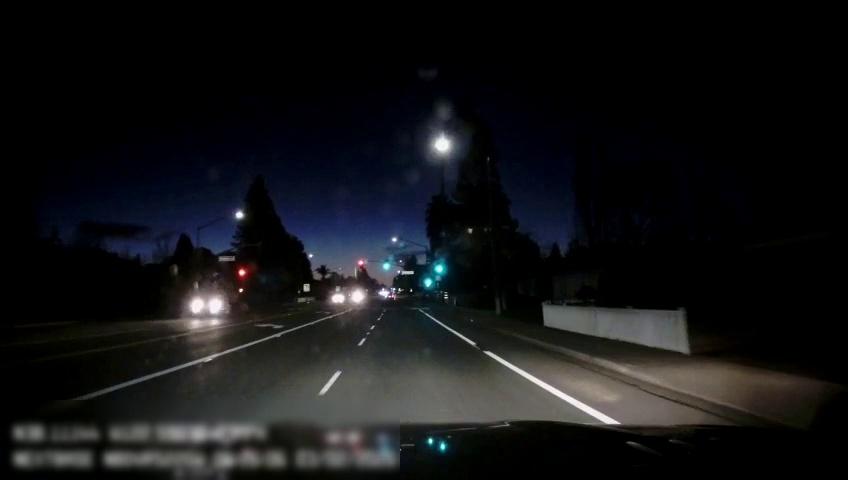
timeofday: Night
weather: Other
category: Drivable Space
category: Vehicles | Car
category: Vehicles | Car
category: Vehicles | Car
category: Lanes | Current Lane
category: Lanes | Current Lane
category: Lanes | Alternate Lane
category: Lanes | Opposite Lane
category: Traffic | Signs
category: Traffic | Signs
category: Traffic | Signs